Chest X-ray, PA view. Patient: 45 years old, sex F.
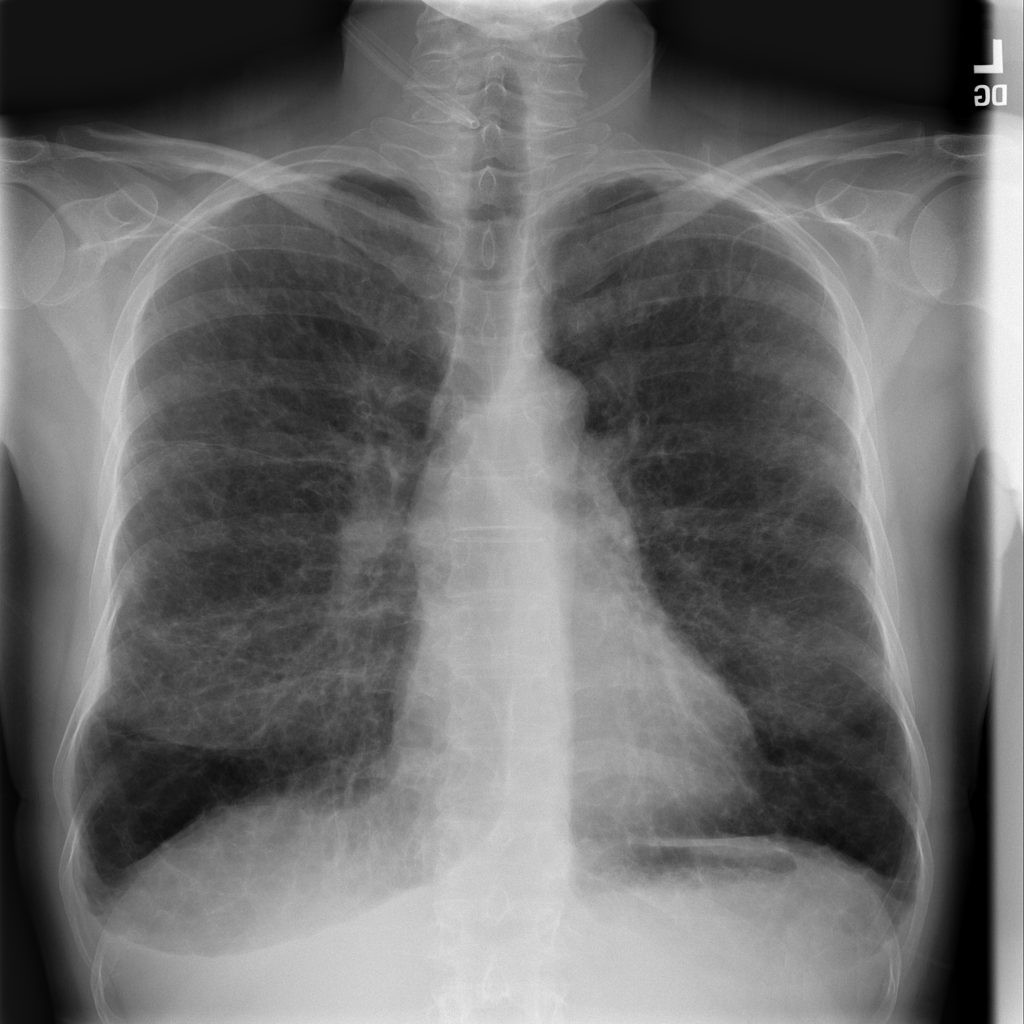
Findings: Effusion, Pleural_Thickening